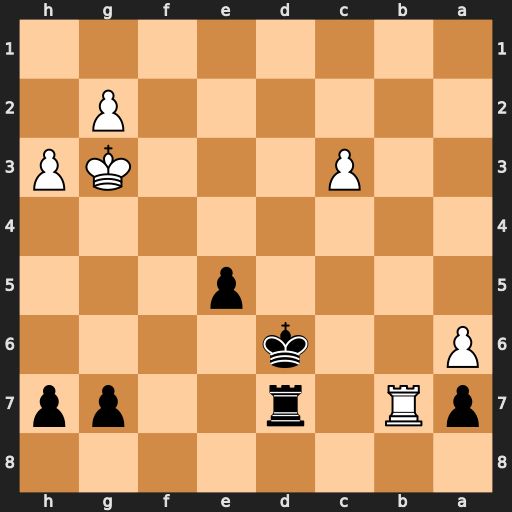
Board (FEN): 8/pR1r2pp/P2k4/4p3/8/2P3KP/6P1/8
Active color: b
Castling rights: -
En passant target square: -
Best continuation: Rxb7 axb7 Kc7